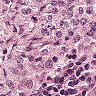
Metastatic tissue present: no